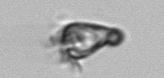
Label: Paratontonia_gracillima